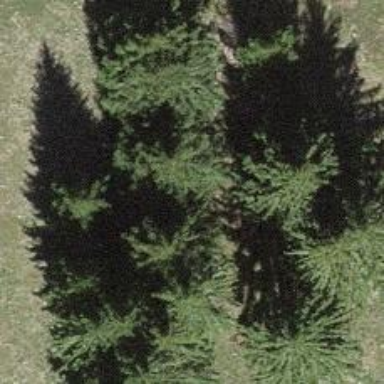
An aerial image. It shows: Evergreen needle-leaved tree in agricultural setting.